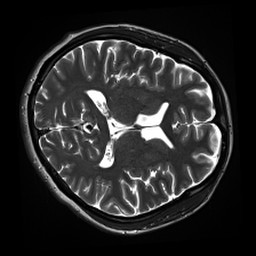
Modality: inplaneT2
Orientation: axial
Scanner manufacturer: siemens
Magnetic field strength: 3 T
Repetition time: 11 s
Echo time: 0.059 s